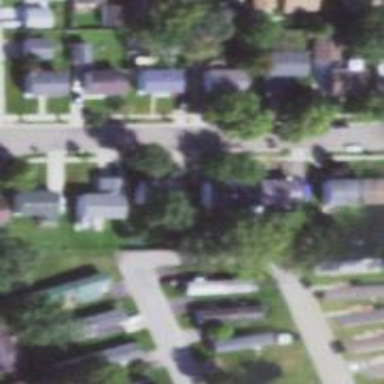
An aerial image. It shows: Living street.